Question: I am doing this simple project using Flex 4 SDK and I got stuck with this simple problem: I have turned sortable property for AdvancedDataGridColumn to false, but the column header is still rendered as:

As You can see, my label for this header is "06", but the column header is divided and it keeps the place for sort arrow.
How can I change this? I would like my column header to contain only my label.
I know that most probably I need to do some magic with AdvancedDataGridHeaderRenderer but I just started learning Flex and would like to receive some help.
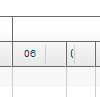
Answer: You can add the following property to the AdvancedDataGrid itself:
'''
<mx:AdvancedDataGrid sortExpertMode="true"/>
'''
That will get rid of the annoying extra space for the arrows. An arrow will still show up when you click a column header for sorting, but it will be smaller and less obtrusive. It won't reserve space for itself in the header.